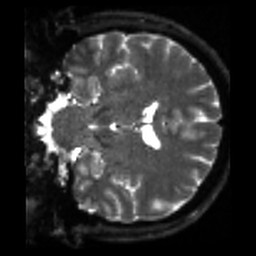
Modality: sbref
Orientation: coronal
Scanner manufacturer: siemens
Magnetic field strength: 3 T
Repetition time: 4 s
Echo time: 0.0594 s